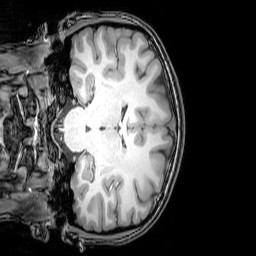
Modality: T1w
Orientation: coronal
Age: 21
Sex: female
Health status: healthy
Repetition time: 0.081 s
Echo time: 0.037 s